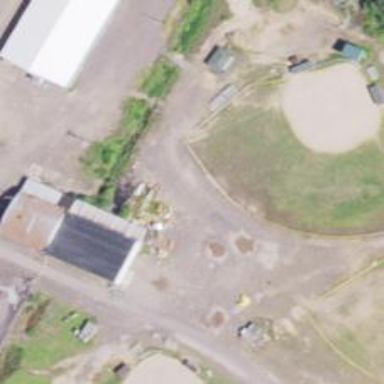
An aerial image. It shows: Baseball pitch for leisure land.